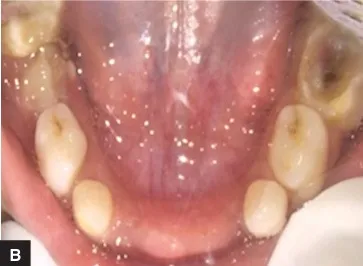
Hypoplastic 16,26; (B) Clinically missing 71, 72, 81, 82. Grossly decayed 75.
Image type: radiology (ct)